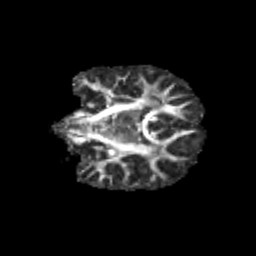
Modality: FA
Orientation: coronal
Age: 11
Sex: male
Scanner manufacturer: siemens
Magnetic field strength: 3 T
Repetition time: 3.8 s
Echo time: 0.07 s